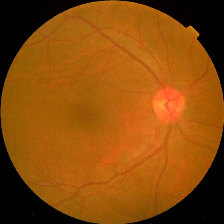
Diabetic retinopathy grade: No DR